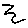
Label: zigzag